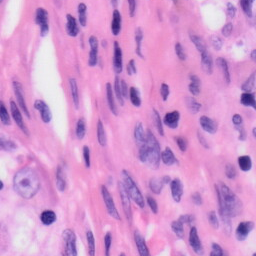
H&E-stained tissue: Skin